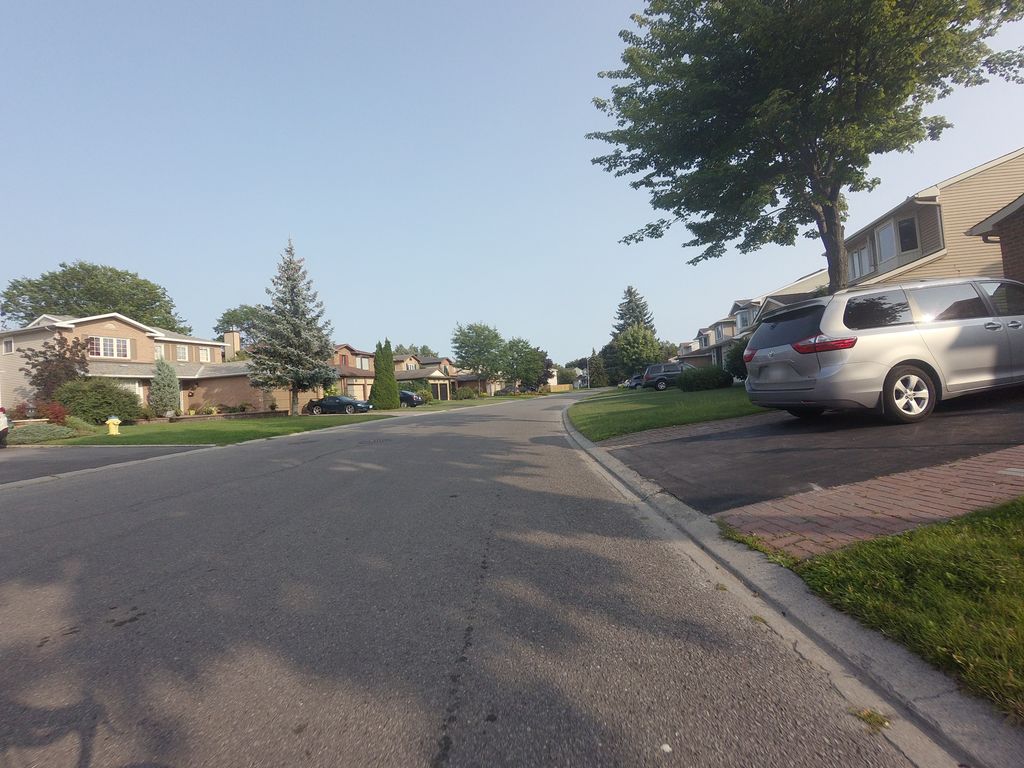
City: ottawa-gatineau